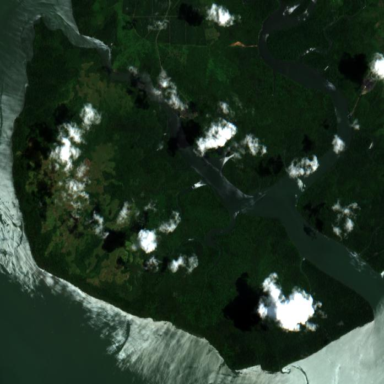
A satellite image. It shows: Island with natural coastline.